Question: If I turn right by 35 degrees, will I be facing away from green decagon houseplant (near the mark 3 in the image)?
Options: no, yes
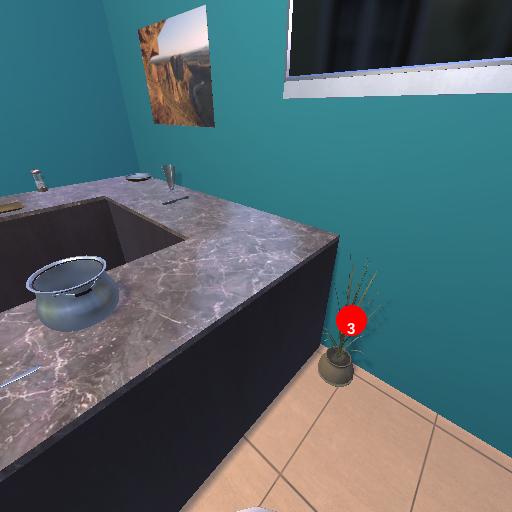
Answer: no